Question: Here is the store code:
'''
Ext.define('NG.store.WhatsNews', {
extend: 'NG.store.AbstractStore',
model: 'NG.model.auxClasses.notifications.WhatsNew',
alias: 'store.whatsnewstore',
autoLoad:true,
buffered: true,
pageSize: 50,
proxy: {
type: 'rest',
url: 'api/WhatsNew/'
}
});
'''
Here is the model:
'''
Ext.define('NG.model.auxClasses.notifications.WhatsNew', {
extend: 'Ext.data.Model',
idProperty:'iD',
fields: [
{ name: 'iD', type: 'int' },
{ name: 'createDate', type: 'date', dateFormat: 'c' },
{ name: 'businessArchive', type: 'string' },
{ name: 'isPin', type: 'boolean' },
{ name: 'previousWhatsNewEvents' }
],
// self association model
associations: [{
type: 'hasMany',
model: 'auxClasses.notifications.WhatsNew',
name: 'previousWhatsNewEvents',
primaryKey: 'id',
associationKey: 'previousWhatsNewEvents'
}
});
'''
Here is the code from the controller:
'''
init: function () {
var me = this;
me.control({
'whatsnewlist': {
whatsnewpinclick: function (rowIndex) {
var me = this,
store = me.getWhatsNewsStore(),
record = store.getAt(rowIndex);
record.set('isPin', !record.get('isPin'));
store.sync(); <<< THIS IS WHERE I FAILED
}
});
}...
'''
Here is the error from the framework: (it fails under the store getNewRecords method)

It seems that Ext.data.PageMap class does not hold a definition for filterBy method.
Is that a known issue?
Is there a workaround?
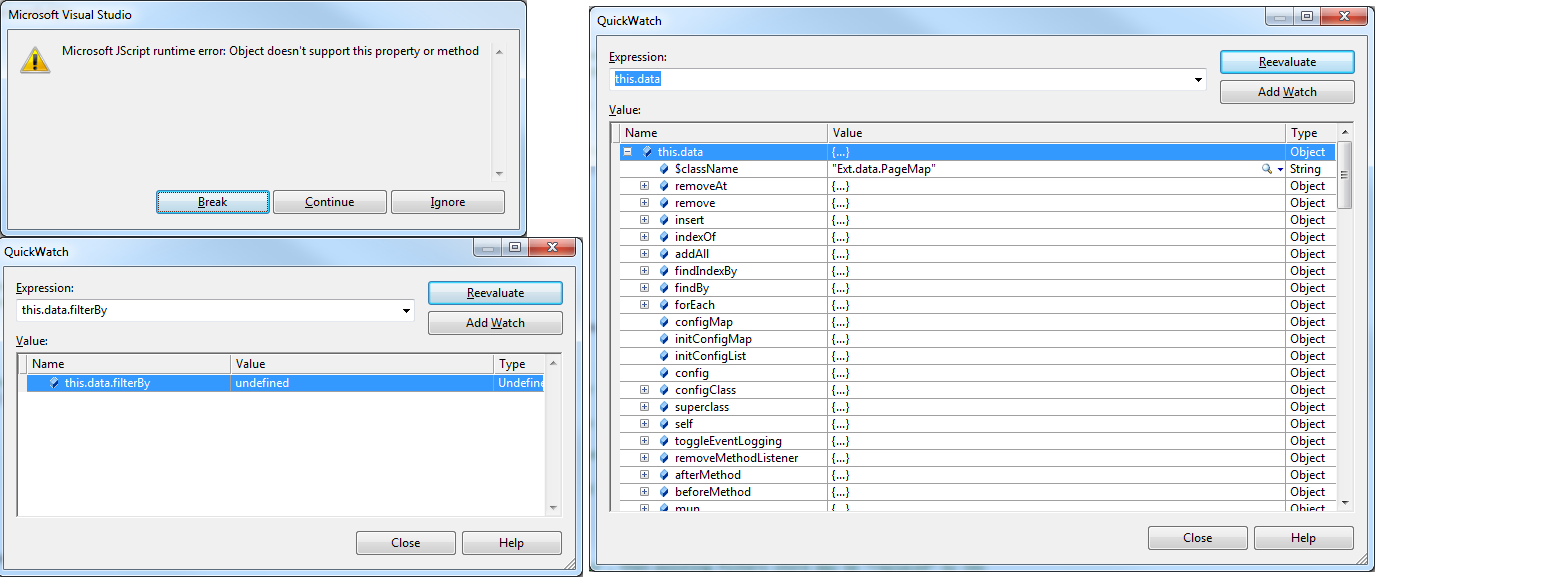
Answer: Buffered store doesn't support create/edit/delete operations. Here you can find some description about that issue:
<URL>
As a workaroud you can create another 'copy' store without buffering (but again with paging if you need). do create/delete/edit operations on that store and then reload the original store.
I haven't try this, but I think it will work.
Or, if you need only update records, you can use save() function of the model. I've tried this and it worked.
Or instead of buffered store you can use 'bufferedrenderer' plugin of grid:
<URL>